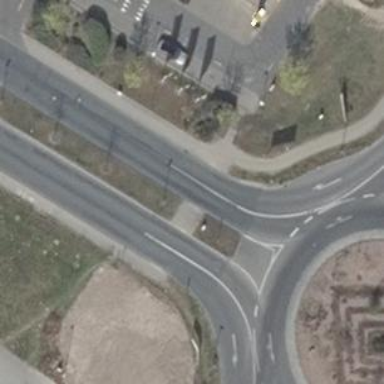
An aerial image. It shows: Uncontrolled footway crossing with central island.